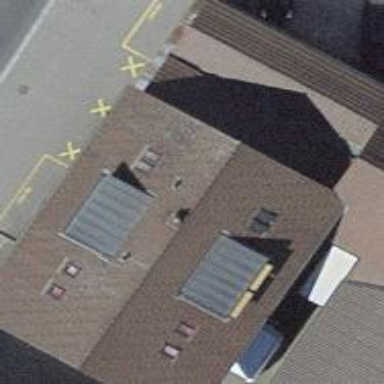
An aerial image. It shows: Gabled roof on residential building.